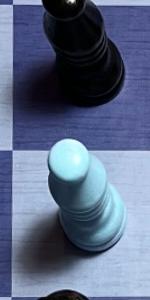
Label: Bishop_White